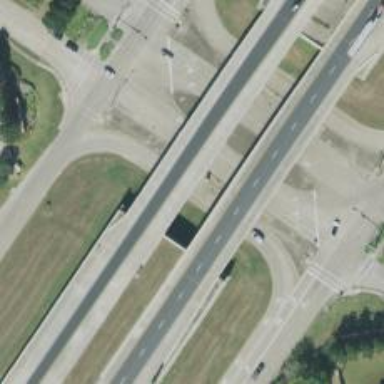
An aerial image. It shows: Secondary link road.